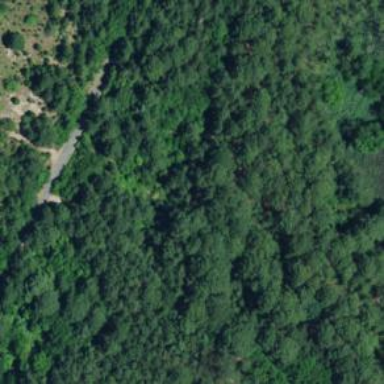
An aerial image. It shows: Hunting stand also known as tree stand.